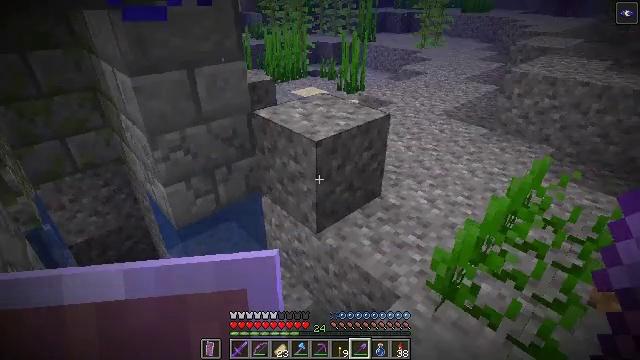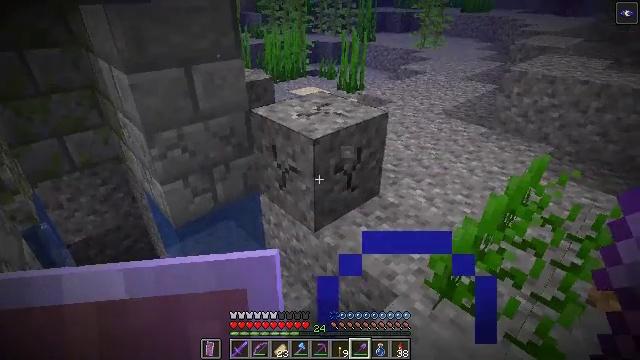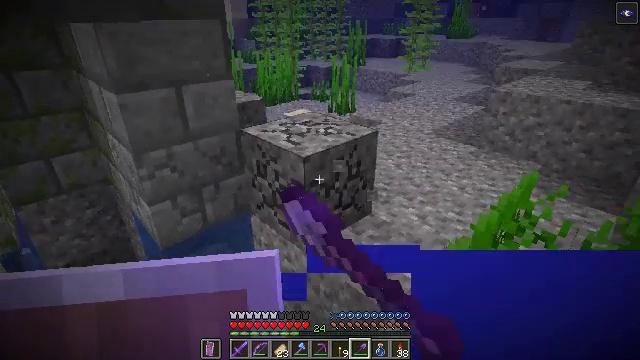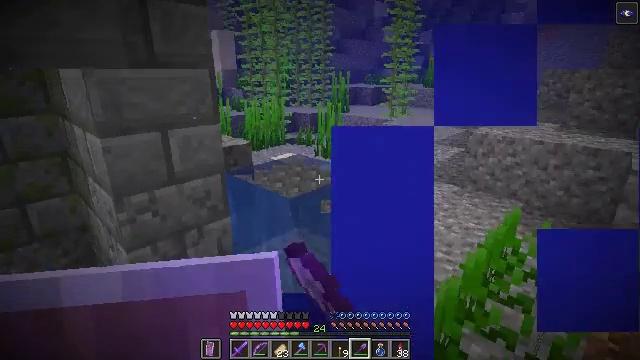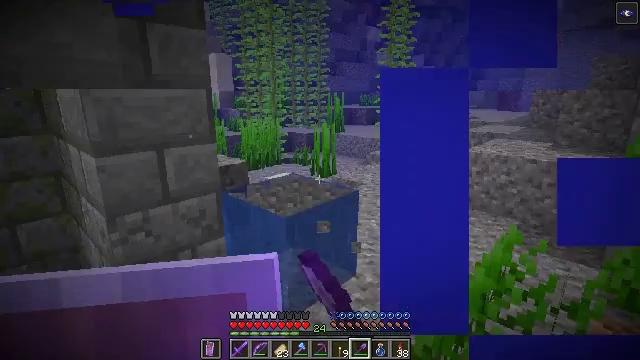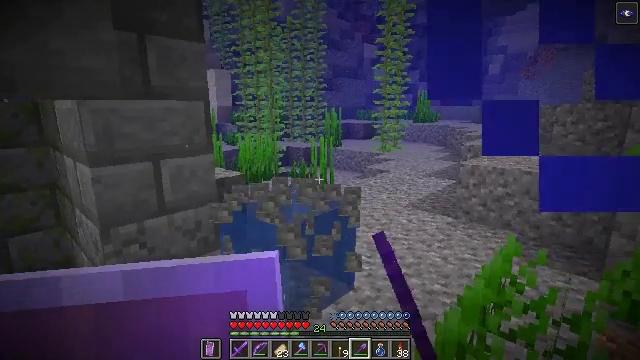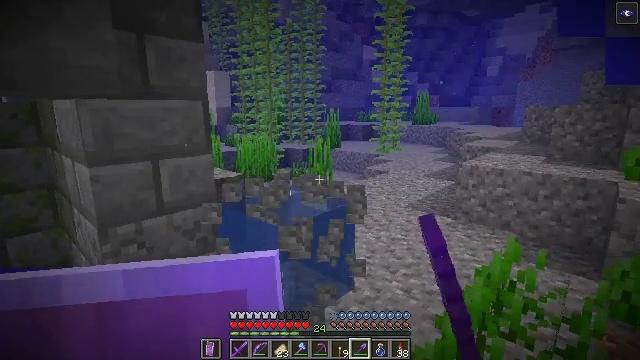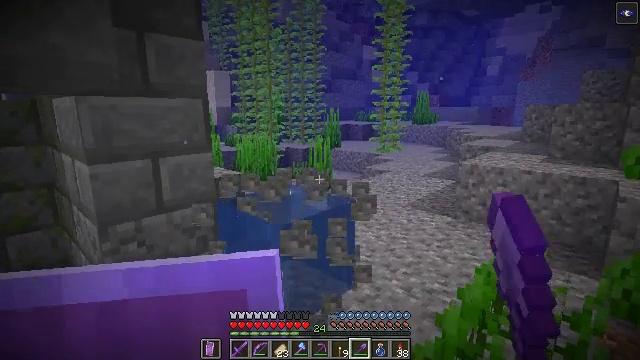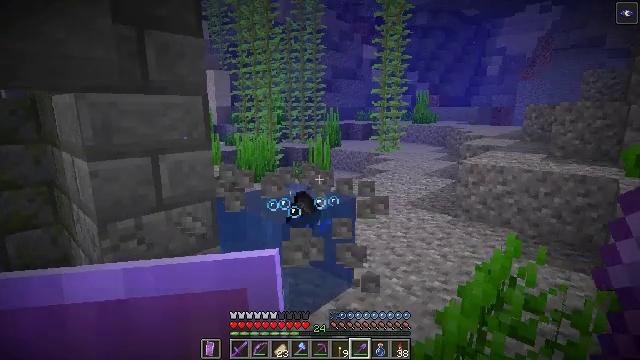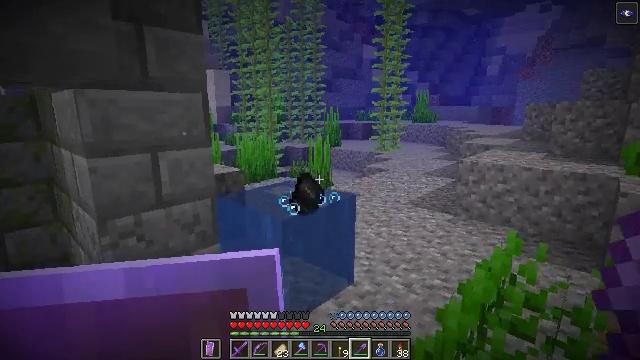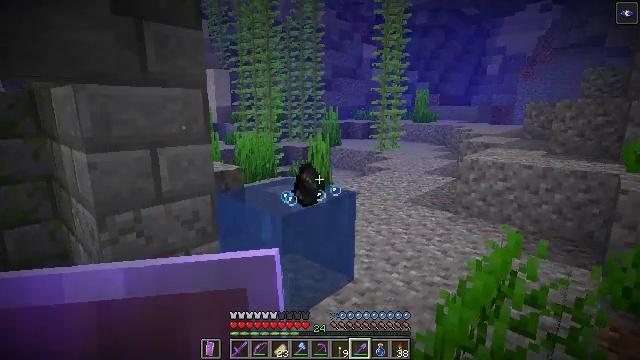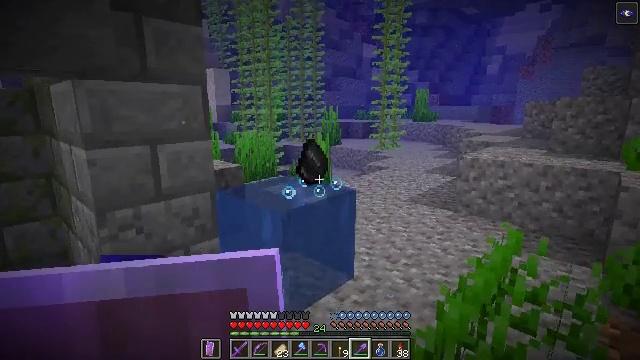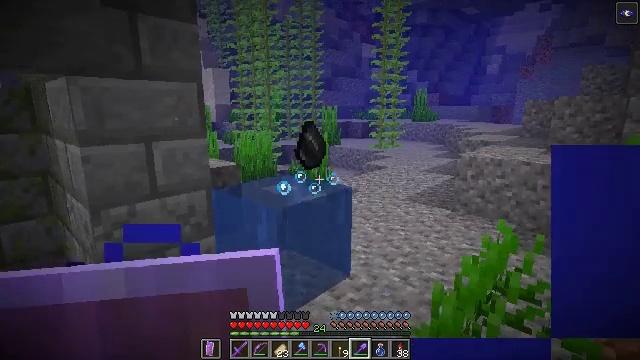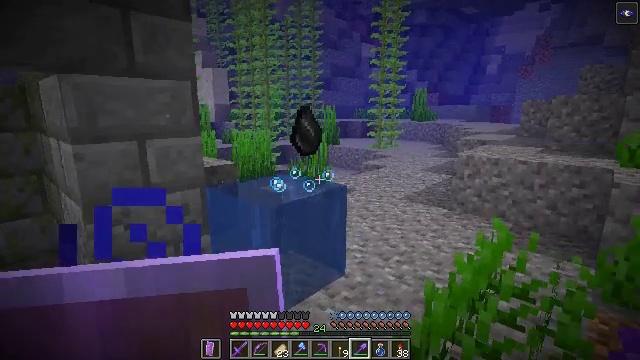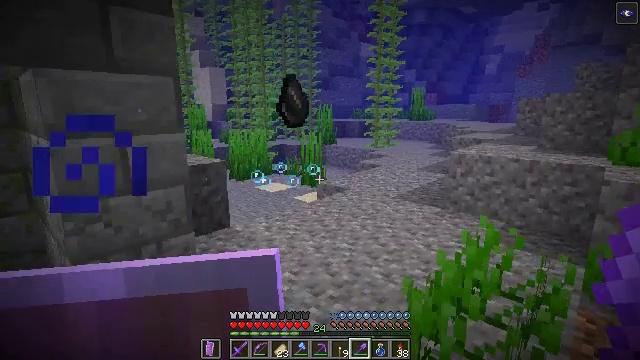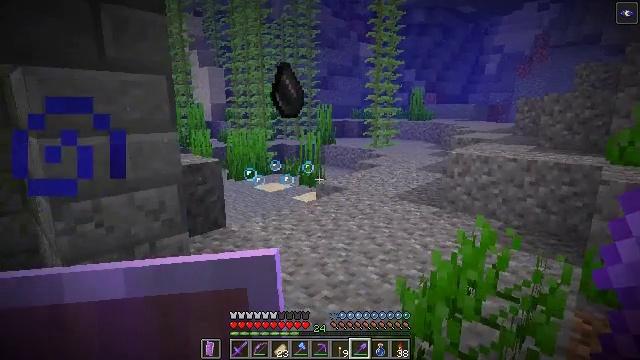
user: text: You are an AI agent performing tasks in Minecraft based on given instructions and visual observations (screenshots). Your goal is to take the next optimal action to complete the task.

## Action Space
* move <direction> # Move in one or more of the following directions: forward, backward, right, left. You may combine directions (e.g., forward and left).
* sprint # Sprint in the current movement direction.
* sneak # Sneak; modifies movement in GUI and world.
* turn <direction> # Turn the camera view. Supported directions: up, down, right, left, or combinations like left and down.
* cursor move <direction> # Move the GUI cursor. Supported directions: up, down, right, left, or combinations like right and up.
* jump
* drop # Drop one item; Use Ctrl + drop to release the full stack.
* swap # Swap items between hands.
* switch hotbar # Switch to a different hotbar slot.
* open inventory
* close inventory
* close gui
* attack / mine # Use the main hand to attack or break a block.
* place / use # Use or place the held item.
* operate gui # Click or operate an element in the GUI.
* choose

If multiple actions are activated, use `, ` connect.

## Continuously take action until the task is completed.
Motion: motion action
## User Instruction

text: Mine gravel from the ground.
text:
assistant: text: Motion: attack / mine
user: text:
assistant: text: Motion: turn right and up, attack / mine
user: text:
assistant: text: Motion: turn right and up, attack / mine
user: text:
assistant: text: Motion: turn up, attack / mine
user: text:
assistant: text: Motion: turn up, attack / mine
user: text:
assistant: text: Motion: attack / mine
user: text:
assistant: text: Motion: attack / mine
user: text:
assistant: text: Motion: attack / mine
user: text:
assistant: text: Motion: attack / mine
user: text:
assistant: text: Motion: attack / mine
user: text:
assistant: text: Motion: no_op
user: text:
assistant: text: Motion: move right
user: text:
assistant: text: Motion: move right
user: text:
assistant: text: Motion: move forward and move right
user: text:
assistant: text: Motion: move forward and move right
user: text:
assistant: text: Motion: move forward
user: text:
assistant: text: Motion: move forward
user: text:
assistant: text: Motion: move forward, jump
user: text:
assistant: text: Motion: move forward, jump
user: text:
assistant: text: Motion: move forward, jump
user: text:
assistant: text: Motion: move forward, turn right and up, jump
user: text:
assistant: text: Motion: move forward, turn right and up, jump
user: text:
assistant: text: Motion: move forward, turn right and up, jump
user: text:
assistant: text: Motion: move forward, jump
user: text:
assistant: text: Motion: move forward, jump
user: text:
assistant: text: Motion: move forward, jump
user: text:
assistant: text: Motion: move forward, jump
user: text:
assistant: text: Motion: move forward, jump
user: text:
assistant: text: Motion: move forward, jump
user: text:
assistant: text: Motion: move forward